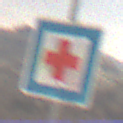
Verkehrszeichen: ErsteHilfe
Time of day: MorningAfternoon
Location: Outdoor (Nature)
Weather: Overcast
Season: NotSpecified
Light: Natural